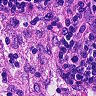
Metastatic tissue present: no